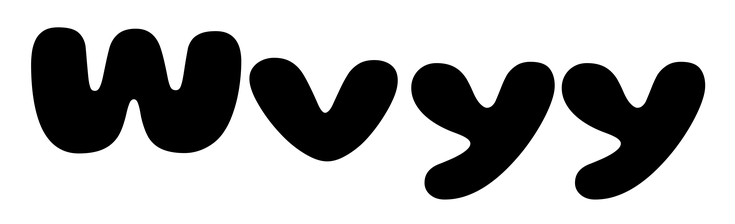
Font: Gluten_ExtraBold